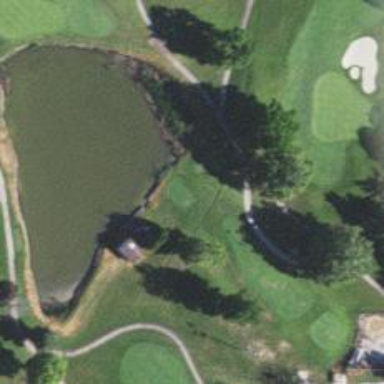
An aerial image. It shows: View of golf hole.